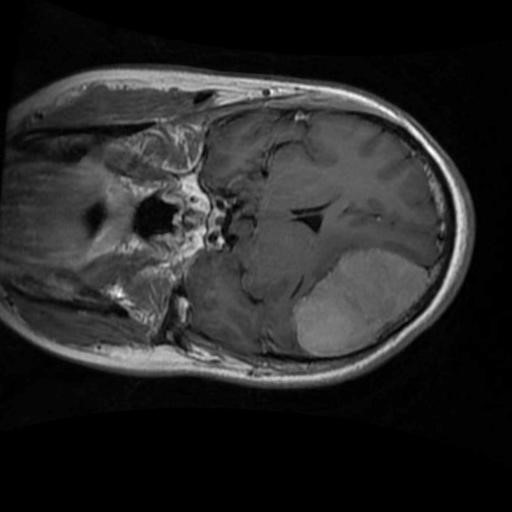
Label: brain_menin